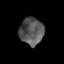
Tissue: prostate
Cell type: T cells
Senescence score: 0.2403
Nuclear area (px): 646
Mean DAPI intensity: 85.297